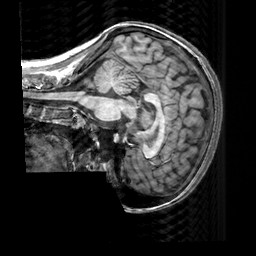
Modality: T1w
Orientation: sagittal
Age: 18
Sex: female
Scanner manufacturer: siemens
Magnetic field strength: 3 T
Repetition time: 2.3 s
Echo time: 0.00303 s